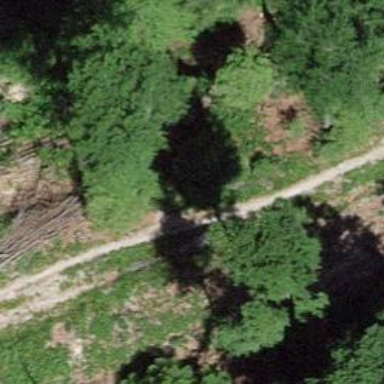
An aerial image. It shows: Unpaved path.